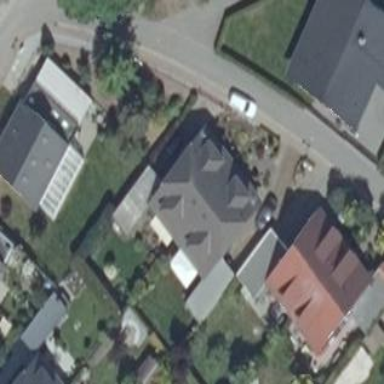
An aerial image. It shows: Semidetached house.